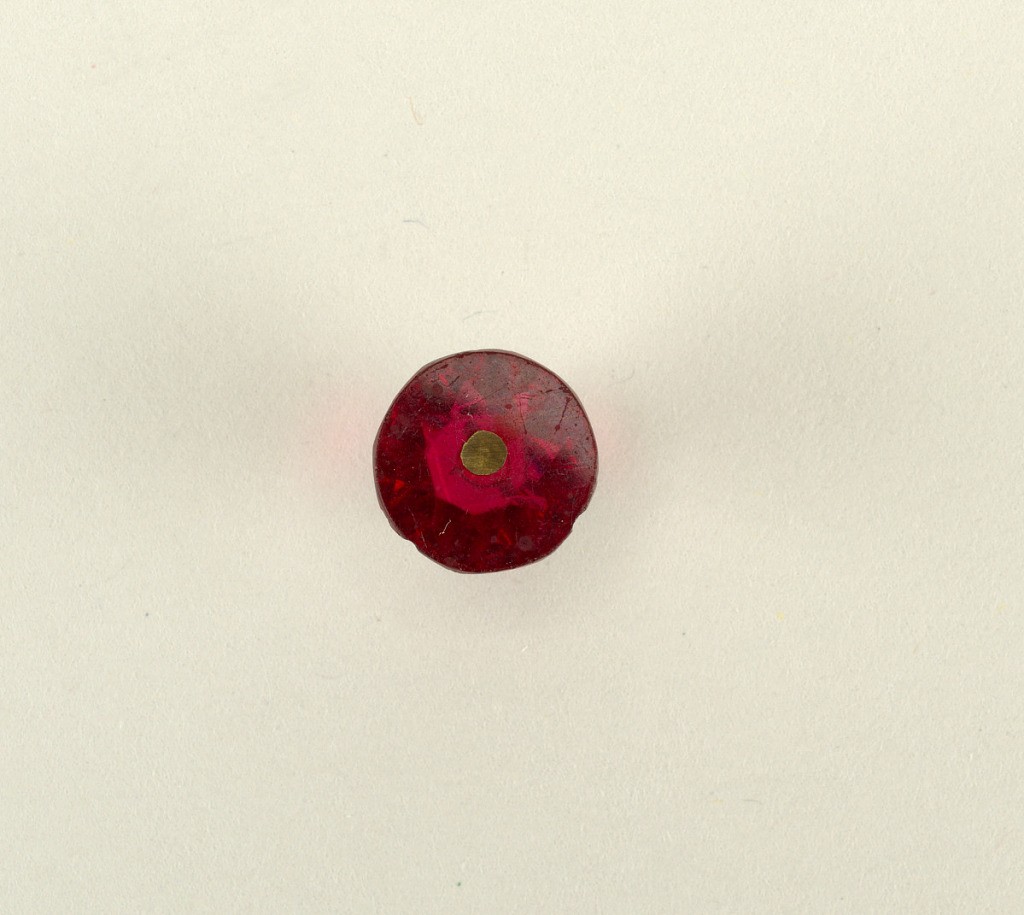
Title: Button
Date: late 19th century
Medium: Glass and brass
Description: Circular glass button with pressed ornament on under side; brass shank.